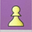
Piece: wP